Question: '''
div.sidebar {
float: left;
margin-left: 35px;
margin-top: 20px;
margin-bottom: 5px;
width: 350px;
padding: 20px;
background-color: #667A56;
border-style: solid;
border-radius: 3px;
border-color: #47553C;
border-width: 5px;
clear: left;
}
img.side {
border-style: solid;
border-color: black;
border-width: 1px;
width: 350px;
margin-top: 5px;
}
div.content {
margin-top: 30px;
margin-left: 465px;
margin-right: 35px;
background-color: #667A56;
border-style: solid;
border-radius: 3px;
border-color: #47553C;
border-width: 5px;
padding: 20px;
padding-bottom: 10px;
}
'''
'''
<!---Sidebar--->
<div class=sidebar>
<h2>
Header
</h2>
<ul>
links
</ul>
</div>
<div class=sidebar>
<h2>
Header
</h2>
<img class=side>an image
</div>
<!--- Main Content --->
<div class=content>
<h2 class=contentheader>
header
</h2>
<p class=content>
contenttext
</p>
<p class=content>
contenttext
</p>
</div>
<div class=content>
<h2 class=contentheader>
header
</h2>
<p class=content>
content text
</p>
<p class=content>
content text
</p>
</div>
'''
So, this is my website.

I have a header and footer and all that, but that isn't particularly important. I just want to figure out how to get the second content div to wrap around the bottom sidebar, so life is easier for me when I make later pages.
If the site's coding is needed, I can provide that too. Thanks!
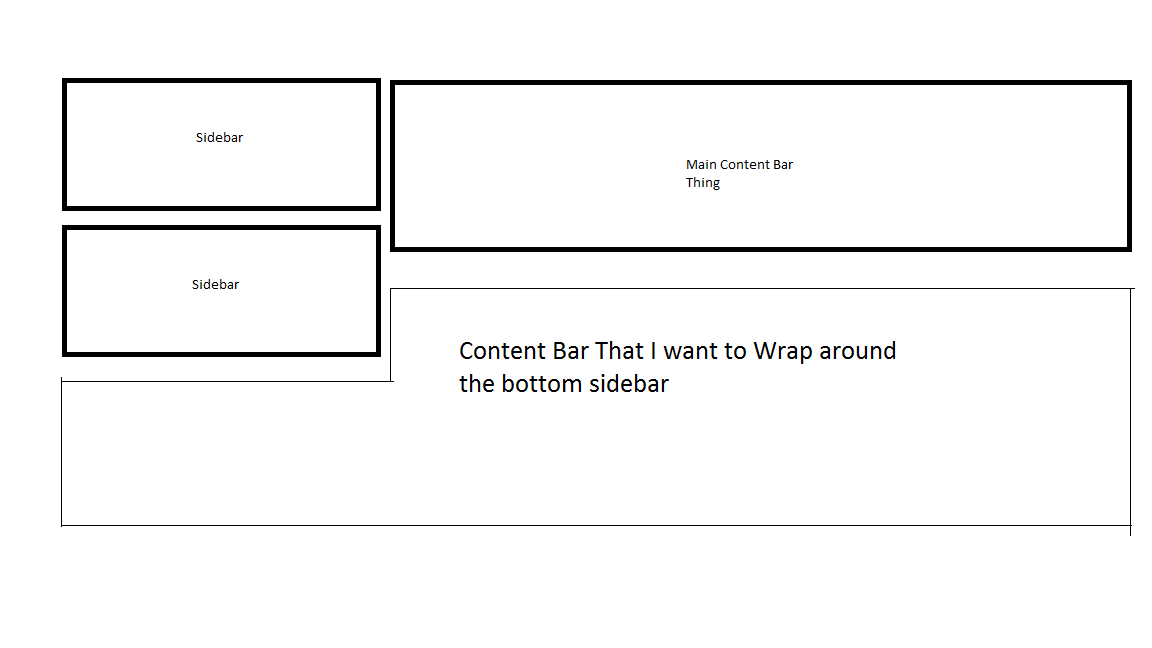
Answer: Would it be OK for you to do it like this: ?
Note, that it is impossible to get an Element have such are border as in the sketch, you would have to use multiply Elements doing the trick.
'''
.sidebar {
padding: 50px 100px;
border: 1px solid black;
}
'''
'''
<div style="float: left; width: 40%">
<div class="sidebar">sidebar</div>
<div class="sidebar">sidebar</div>
</div>
<div style="float: left; width: 59%; border: 1px solid black; height: 200px;">Main Content Bar Thing</div>
<div style="display: inline;">asd asd asd asd asd asd asd asd asd asd asd asd asd asd asd asd asd asd asd asd asd asd asd asd asd asd asd asd asd asd asd asd asd asd asd asd asd asd asd asd asd asd asd asd asd asd asd asd asd asd asd asd asd asd asd asd asd asd asd asd asd asd asd asd asd asd asd asd asd asd asd asd asd asd asd asd asd asd asd asd asd asd asd asd asd asd asd asd asd asd asd asd asd asd asd asd asd asd asd asd asd asd asd asd asd asd asd asd asd asd asd asd asd asd asd asd asd asd asd asd asd asd asd asd asd asd asd asd asd asd asd asd asd asd asd asd asd asd asd asd asd asd asd asd asd asd asd asd asd asd asd asd asd asd asd asd asd asd asd asd asd asd </div>
'''